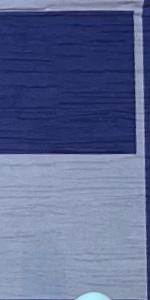
Label: Empty